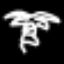
Label: palm tree